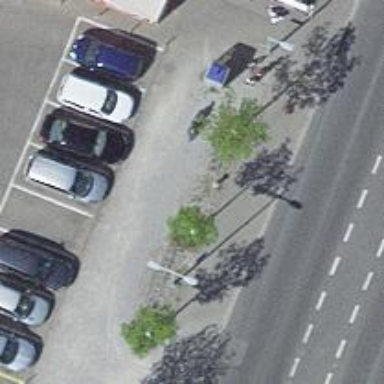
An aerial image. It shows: Bicycle rental service.